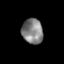
Tissue: prostate
Cell type: Myeloid cells
Senescence score: 0.3188
Nuclear area (px): 518
Mean DAPI intensity: 129.873